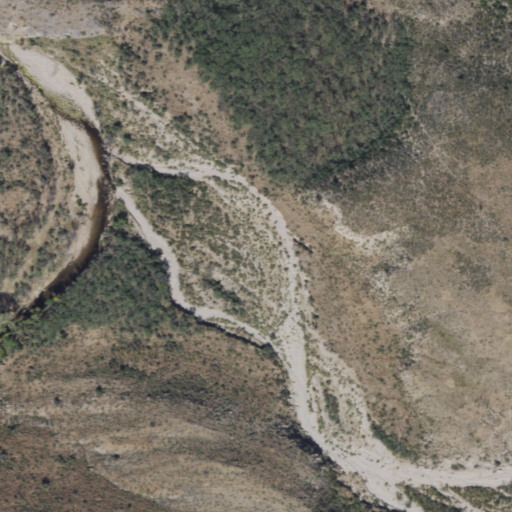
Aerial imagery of valley in Arizona named Apache Canyon containing shrub, woody wetlands, and evergreen forest